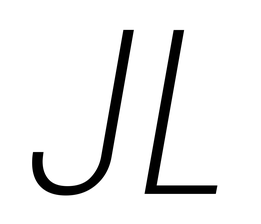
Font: Poppins-ExtraLightItalic